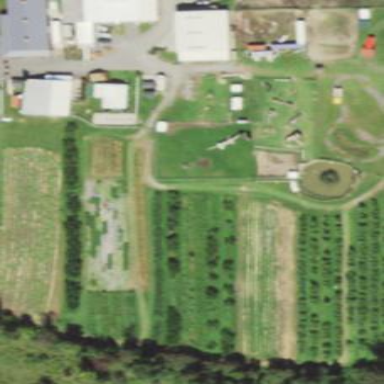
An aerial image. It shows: Orchard.